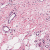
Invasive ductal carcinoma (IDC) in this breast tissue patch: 1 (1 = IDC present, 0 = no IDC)